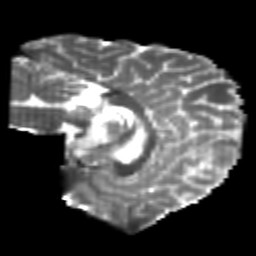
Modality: T2w
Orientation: sagittal
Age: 20
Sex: male
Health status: healthy
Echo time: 0.074 s